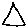
Label: triangle